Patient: sex M, age 47
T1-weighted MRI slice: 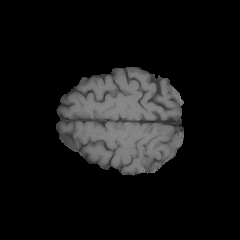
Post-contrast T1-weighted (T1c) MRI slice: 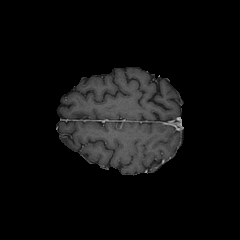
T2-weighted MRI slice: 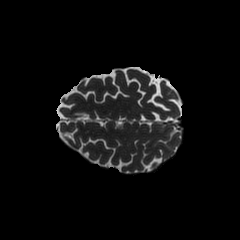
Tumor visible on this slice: no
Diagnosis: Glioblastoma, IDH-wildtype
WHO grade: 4